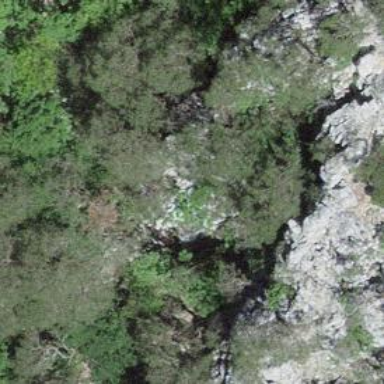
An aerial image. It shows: Natural cliff.